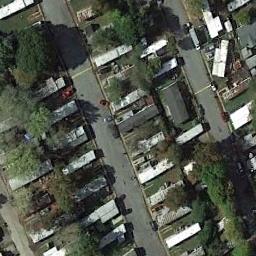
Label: mobile_home_park